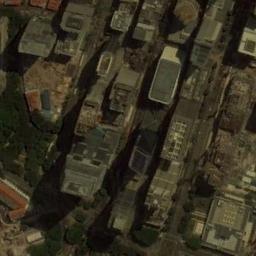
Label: commercial_area